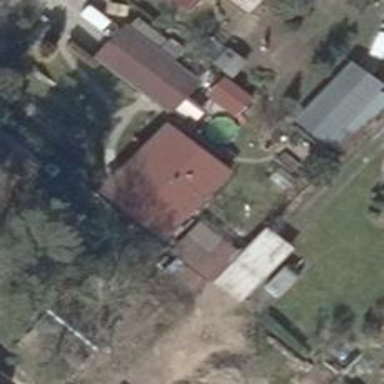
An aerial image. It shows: Detached building.